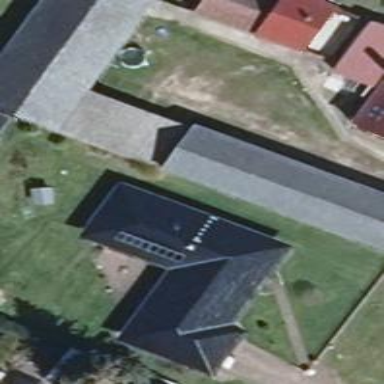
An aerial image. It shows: Gabled building with the roof oriented along its structure.